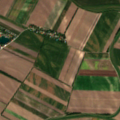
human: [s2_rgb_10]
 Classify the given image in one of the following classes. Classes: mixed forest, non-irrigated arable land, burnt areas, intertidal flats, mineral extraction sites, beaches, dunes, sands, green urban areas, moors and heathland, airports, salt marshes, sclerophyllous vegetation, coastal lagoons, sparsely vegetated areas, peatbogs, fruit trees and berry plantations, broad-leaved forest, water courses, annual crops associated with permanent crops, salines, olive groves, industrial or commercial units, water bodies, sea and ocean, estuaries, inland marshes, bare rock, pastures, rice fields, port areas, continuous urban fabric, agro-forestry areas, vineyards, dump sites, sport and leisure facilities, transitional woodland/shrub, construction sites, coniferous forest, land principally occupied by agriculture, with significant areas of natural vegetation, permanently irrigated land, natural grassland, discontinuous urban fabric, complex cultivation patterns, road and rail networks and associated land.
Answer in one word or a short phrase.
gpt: discontinuous urban fabric, non-irrigated arable land